Question: I made use of 'numpy.gradient' to calculate the gradient map of a scalar-field map. I guess I have not known 'numpy.gradient' very well so that I might produce an incorrect gradient map. I post my code and the resulting map below:
'''
from astropy.io import fits
import matplotlib.pyplot as plt
import numpy as np
subhdu = fits.open('test_subim.fits')[0]
subhdu = subhdu.data
fig = plt.figure(1, figsize = (30,30))
ax = fig.add_axes([0.1,0.7,0.5,0.2])
xr = np.arange(0, subhdu.shape[1], 1)
yr = np.arange(0, subhdu.shape[0], 1)
xx, yy = np.meshgrid(xr,yr)
dx, dy = np.gradient(subhdu.astype('float'))
im = ax.imshow(subhdu,origin='lower',cmap='bwr')
ax.quiver(xx,yy,dx,dy,scale=5,angles="uv",headwidth = 5)
fig.colorbar(im,pad=0)
ax.xaxis.set_ticks([])
ax.yaxis.set_ticks([])
'''

I am confused with two things about my resulting map:
1. Why the gradients in the masked area do not point toward as the green arrows;
2. Why the edges of the map do not have the gradient calculation?
I would appreciate if anyone can help me figure out my confusions. If you want to play with my data ''test_subim.fits'', please visit <URL>. Before playing it, you must install the package 'astropy' probably through the following command, 'pip install astropy'.
Thank you very much again in advance for anyone who can help me out.
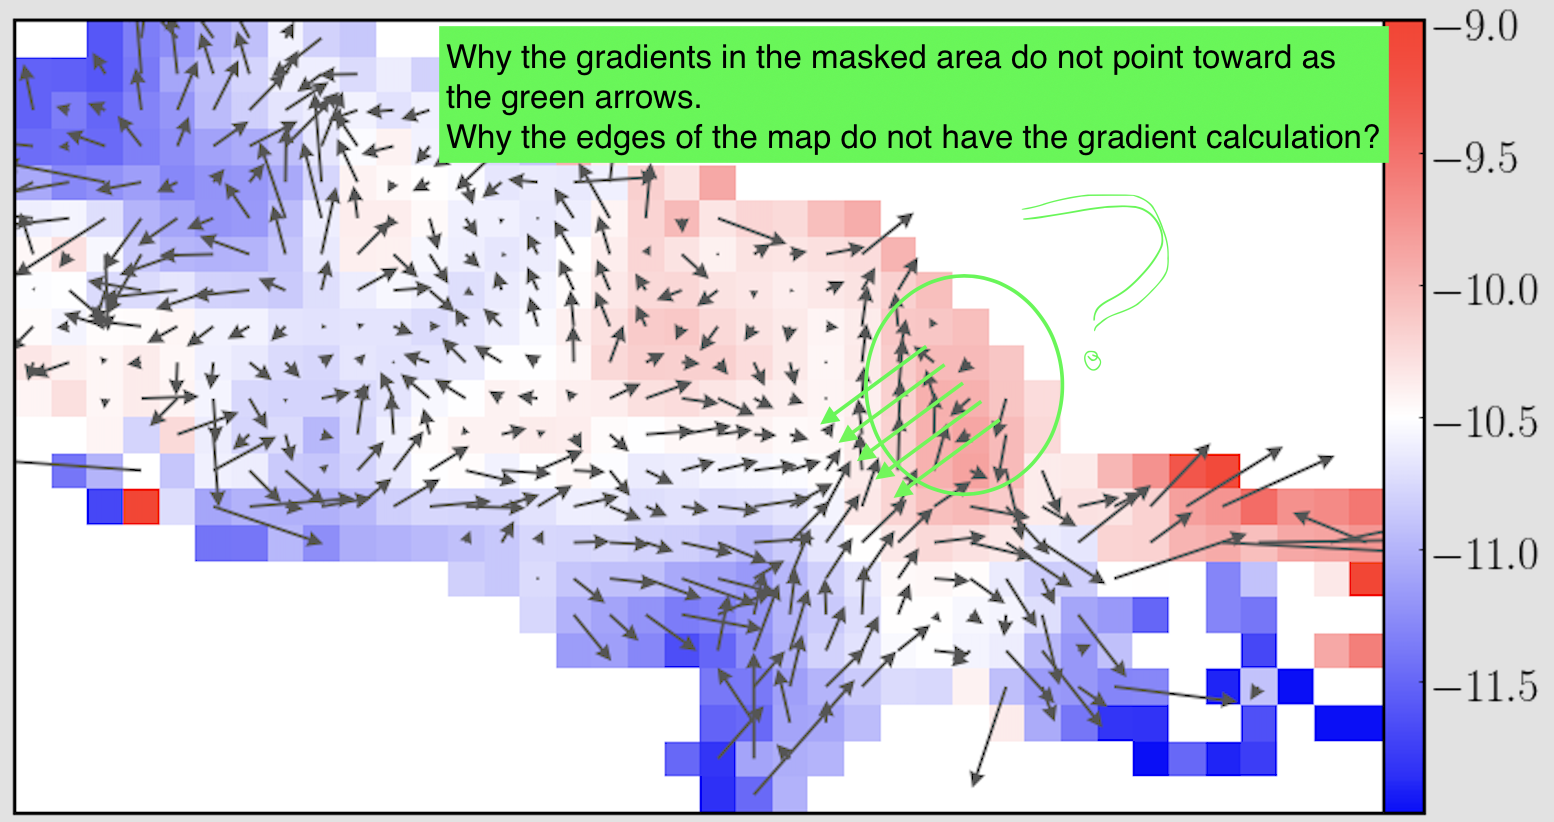
Answer: 1) Because the 'white part' is not the top of the mountain, it goes, blue -> white -> red, as you can see in the bar in the right hand side. So the blue is the valley and the red are the mountains, and the arrows point where it is uphill.
2) The edges of the map don't have a gradient calculation because the gradient is calculated with respect to it's full neighbourhood. A gradient is a measure of how much the surface is changing with respect to , i.e it points towards the steepest ascent with respect to the entire neighbourhoud. If some of the is missing, like at the edges, you can't calculate it.
More mathematically, your function at the edges is not differentiable, so you can't compute a gradient.
EDIT: Let's go more in depth:
The gradient is not just the difference between two points. It is a measure for how much the surface is at that space locally. Let's take a look at a five by five example. We will calculate the gradient for the middle point. It points in the steepest direction, the direction in which if you were walking on a hill, would get you up the highest by only taking one step. How do you know this direction, you look at all the directions - let's say 1deg, 2deg, .. 360deg - (I'm cutting some mathematical corners here but that's not important right now), take a step, see how much height you have won, and then you go back to the starting position. The direction that got you to the highest point is the direction of the gradient. How much height you have won is given by the size of the gradient (how long the arrow is).
Now let's say you are standing at the top (which is the top left pixel in a 2D view), and you want to take a step in each direction. Down left, no problem, down right, no problem, but up right and up left? There's no pixel there??? What do I do now? That's why there is no gradient.
Lets say we change the terrain from the left image to the terrain in the right image. Then the gradient will point in a direction between the - now two - heighest pixels.
<URL>